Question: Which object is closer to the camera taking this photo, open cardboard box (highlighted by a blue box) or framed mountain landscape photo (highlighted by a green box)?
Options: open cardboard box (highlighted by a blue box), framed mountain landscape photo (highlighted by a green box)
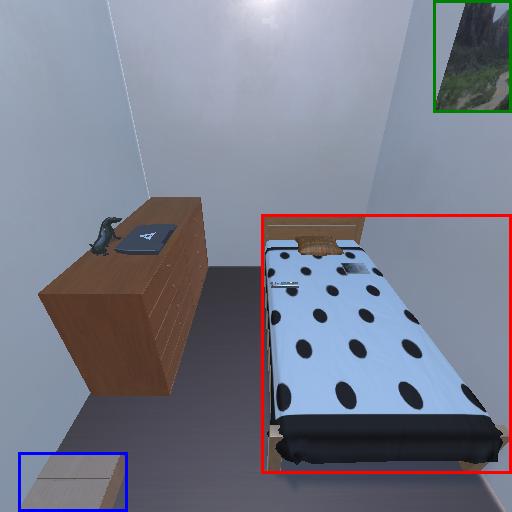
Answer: open cardboard box (highlighted by a blue box)